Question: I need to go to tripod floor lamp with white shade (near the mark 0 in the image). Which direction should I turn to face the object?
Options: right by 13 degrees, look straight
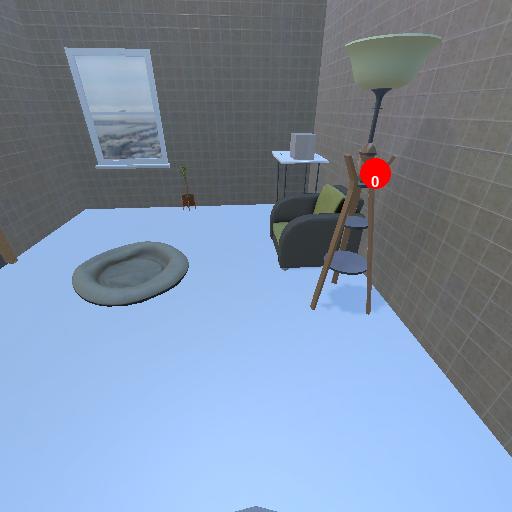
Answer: right by 13 degrees